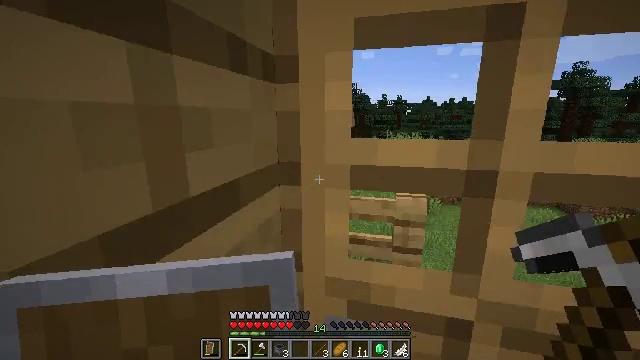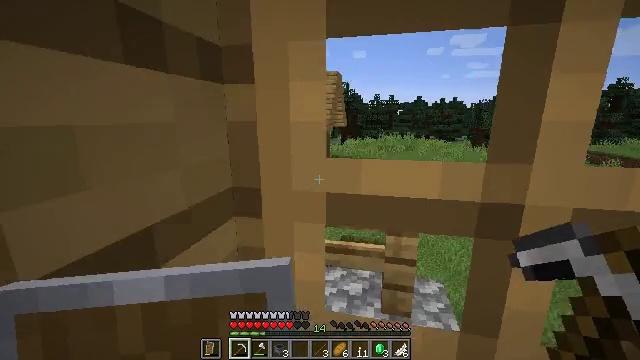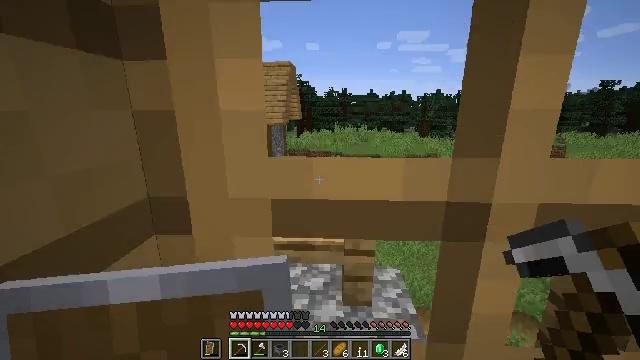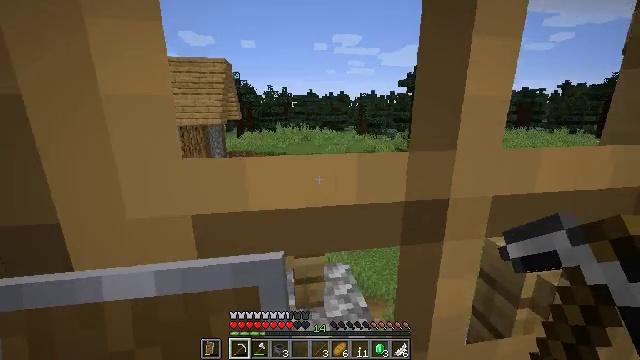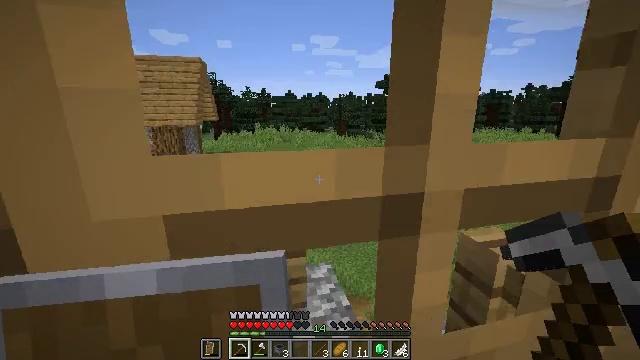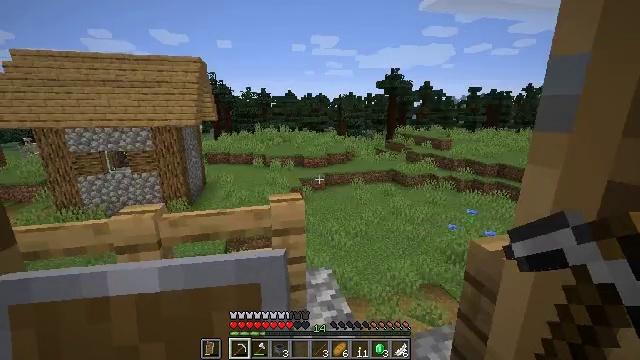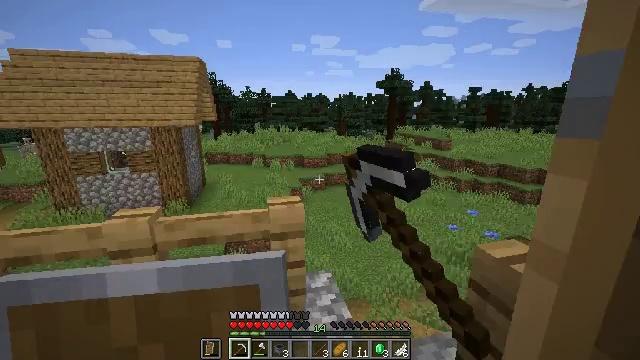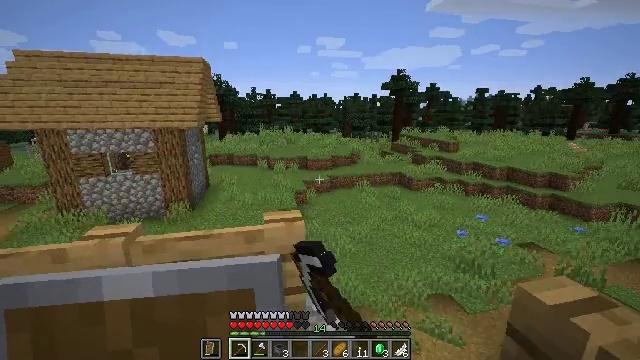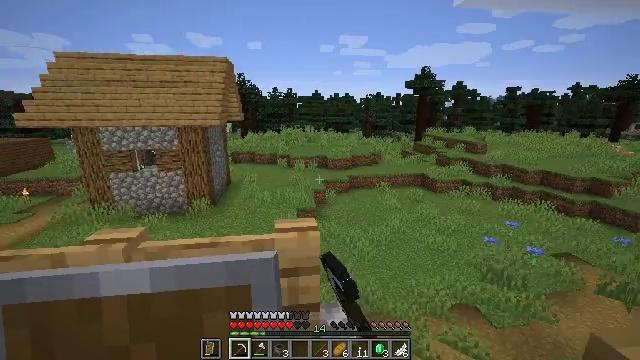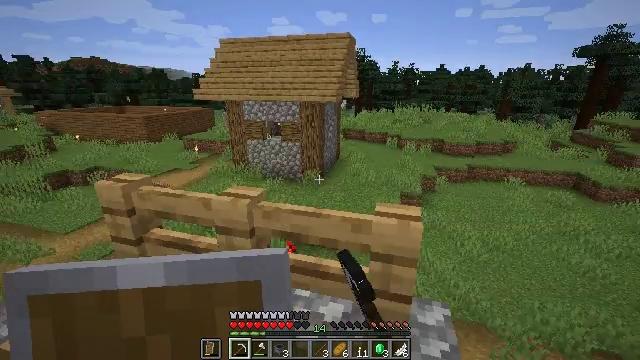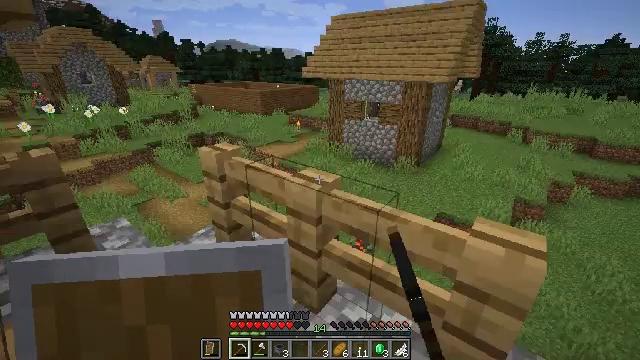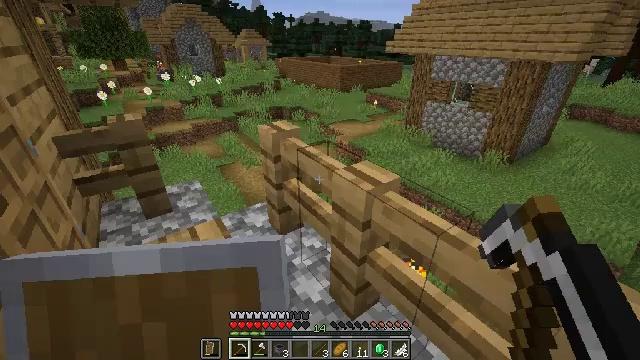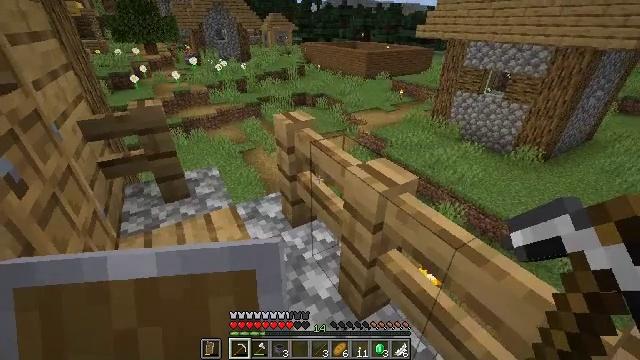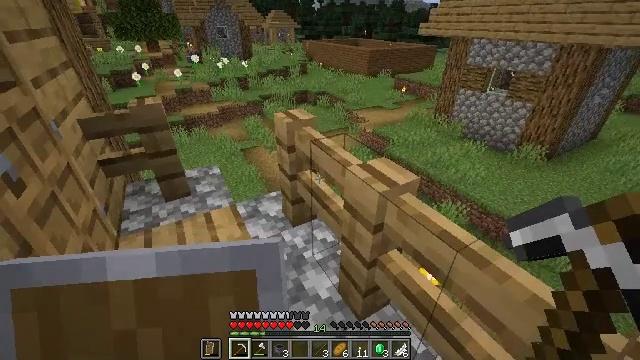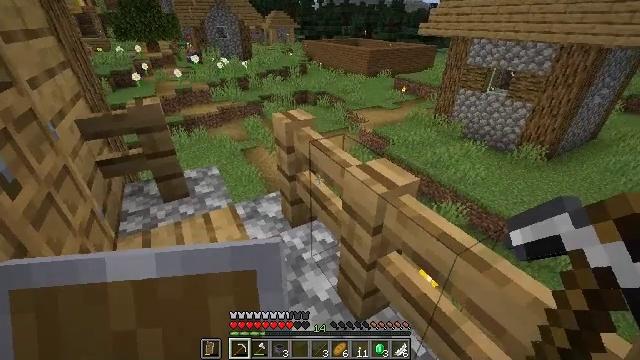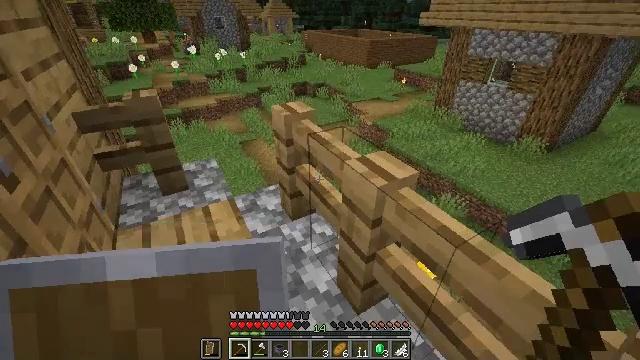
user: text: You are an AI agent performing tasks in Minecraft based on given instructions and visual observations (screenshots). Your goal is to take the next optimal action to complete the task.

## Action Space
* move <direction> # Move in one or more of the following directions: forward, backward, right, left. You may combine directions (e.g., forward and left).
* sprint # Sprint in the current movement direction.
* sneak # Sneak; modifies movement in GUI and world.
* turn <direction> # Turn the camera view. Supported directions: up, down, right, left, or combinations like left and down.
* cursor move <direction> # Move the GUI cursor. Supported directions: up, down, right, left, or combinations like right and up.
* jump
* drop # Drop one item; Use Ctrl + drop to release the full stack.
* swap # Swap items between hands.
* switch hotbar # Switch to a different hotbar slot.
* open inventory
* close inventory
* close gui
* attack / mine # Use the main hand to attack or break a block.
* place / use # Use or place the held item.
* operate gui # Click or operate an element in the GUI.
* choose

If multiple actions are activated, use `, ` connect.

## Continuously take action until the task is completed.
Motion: motion action
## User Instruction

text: Mine the cauldron block.
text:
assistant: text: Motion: move forward, turn right
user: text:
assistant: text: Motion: move forward and move left, turn right and down
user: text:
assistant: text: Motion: move forward and move left, turn right
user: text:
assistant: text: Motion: move forward, turn right
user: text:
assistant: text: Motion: move forward, use / place
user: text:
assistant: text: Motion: move forward, use / place
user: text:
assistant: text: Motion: move forward, turn left, use / place
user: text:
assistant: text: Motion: move forward, turn left
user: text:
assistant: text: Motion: move forward, turn left and down
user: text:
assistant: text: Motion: move forward, turn left and down
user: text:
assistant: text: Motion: turn left and down
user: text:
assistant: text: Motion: turn left and down
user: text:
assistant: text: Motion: no_op
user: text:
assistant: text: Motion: no_op
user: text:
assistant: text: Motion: turn down
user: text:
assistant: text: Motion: no_op
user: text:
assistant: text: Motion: turn left
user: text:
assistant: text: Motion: turn left
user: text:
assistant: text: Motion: move forward, turn left
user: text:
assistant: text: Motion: move forward
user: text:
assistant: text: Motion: move forward
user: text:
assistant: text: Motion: move forward, sprint
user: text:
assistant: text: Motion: move forward, sprint
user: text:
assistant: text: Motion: move forward, sprint, turn right
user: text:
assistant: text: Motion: move forward, sprint, turn right
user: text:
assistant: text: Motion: move forward, sprint, turn right
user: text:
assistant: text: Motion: move forward, sprint
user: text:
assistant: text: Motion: move forward, sprint, turn right
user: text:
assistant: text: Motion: move forward, sprint, turn right
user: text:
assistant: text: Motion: move forward, sprint, jump